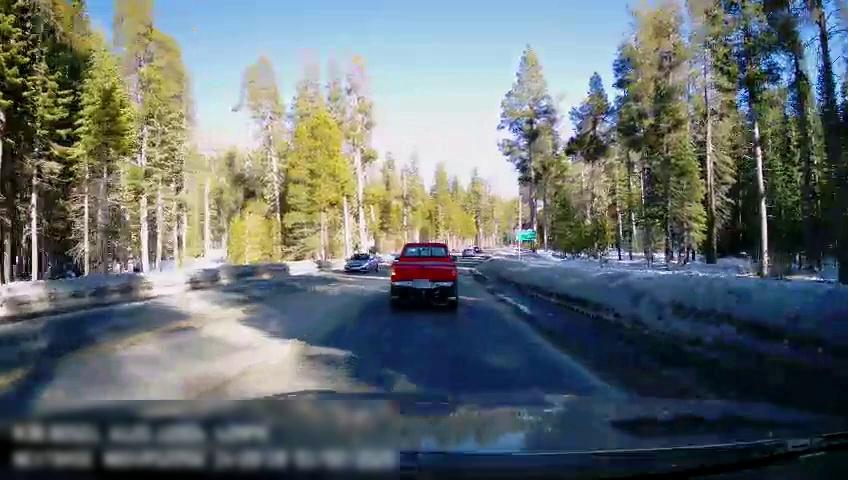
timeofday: Day
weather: Sunny
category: Drivable Space
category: Vehicles | Truck
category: Vehicles | Car
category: Vehicles | Car
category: Lanes | Current Lane
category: Lanes | Alternate Lane
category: Lanes | Current Lane
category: Lanes | Opposite Lane
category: Lanes | Opposite Lane
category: Lanes | Opposite Lane
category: Traffic | Signs